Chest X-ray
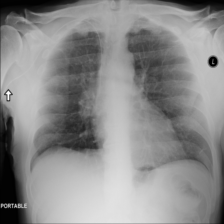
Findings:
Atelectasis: negative
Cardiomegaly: negative
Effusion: negative
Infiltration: negative
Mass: negative
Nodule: negative
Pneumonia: negative
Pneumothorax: negative
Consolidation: negative
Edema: negative
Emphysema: negative
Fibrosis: negative
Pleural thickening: negative
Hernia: negative